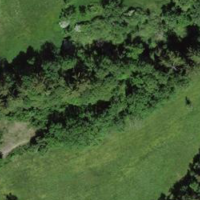
EUNIS habitat code: 41
Species observed at this site:
Prunus spinosa
Trifolium arvense